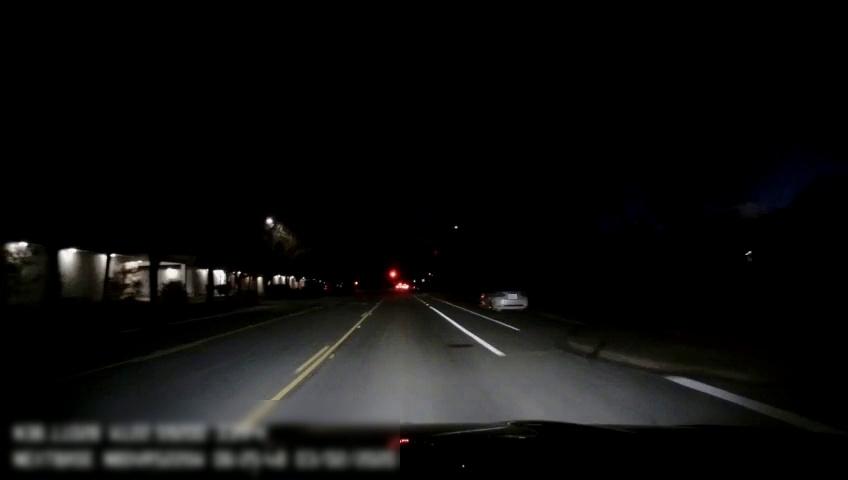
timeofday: Night
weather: Other
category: Drivable Space
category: Vehicles | Car
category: Lanes | Current Lane
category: Lanes | Alternate Lane
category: Lanes | Current Lane
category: Lanes | Alternate Lane
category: Lanes | Alternate Lane
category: Lanes | Alternate Lane